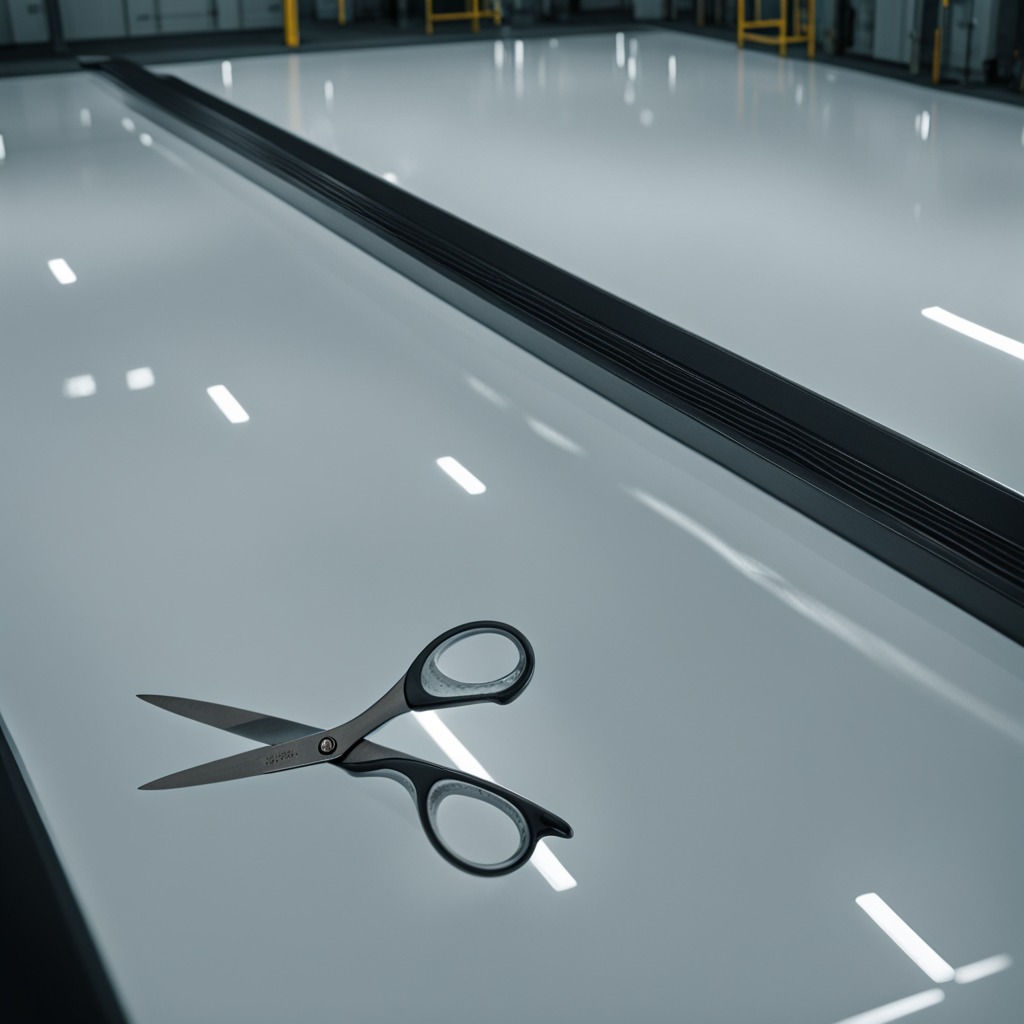
A scissor lies on the table in a ship maintenance bay industrial lighting.